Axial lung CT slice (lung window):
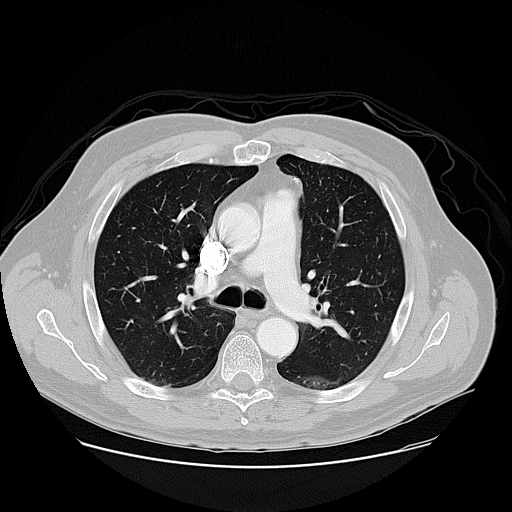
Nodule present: no